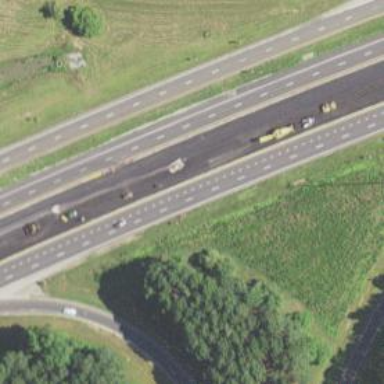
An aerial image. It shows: Asphalt motorway.